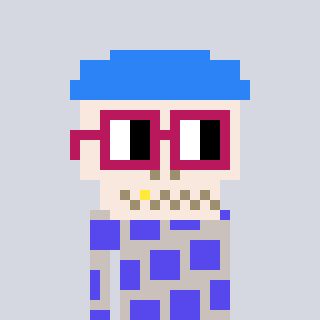
a pixel art character with square dark red glasses, a skeleton-hat-shaped head and a foggrey-colored body on a cool background